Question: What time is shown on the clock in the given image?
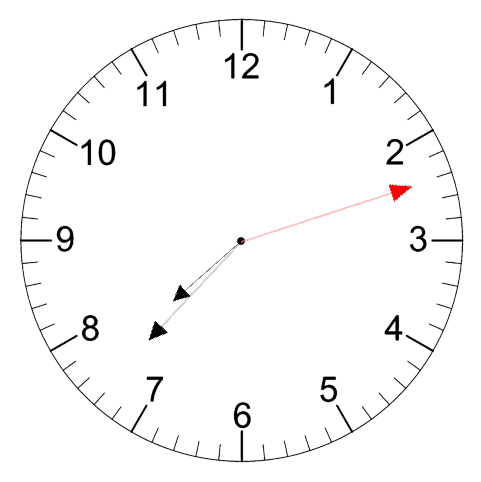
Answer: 07:37:12